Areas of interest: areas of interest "Commercial service"
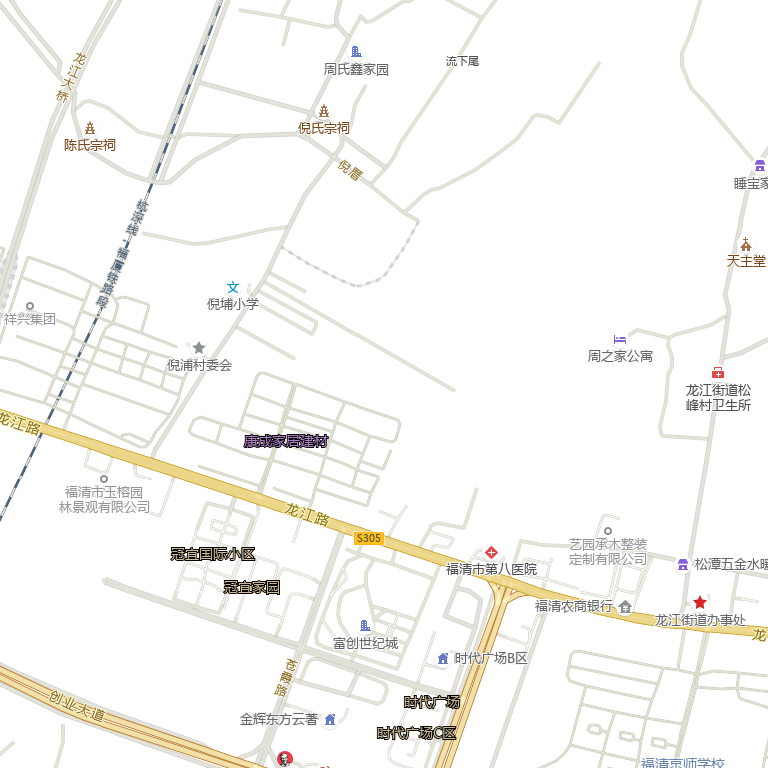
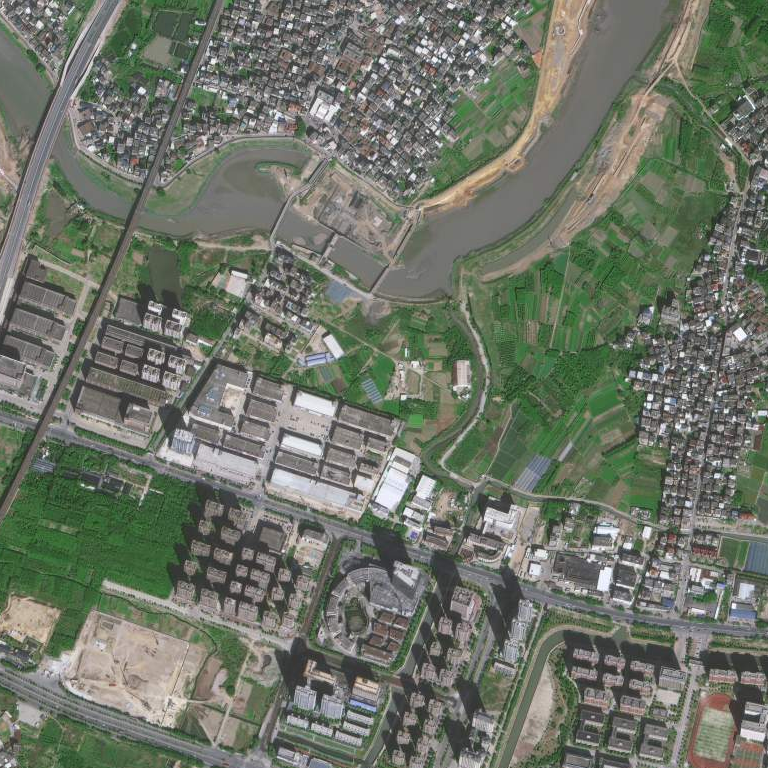